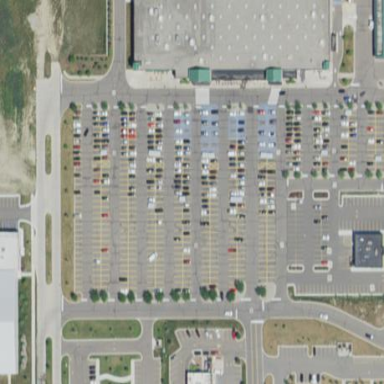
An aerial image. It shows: Retail area.